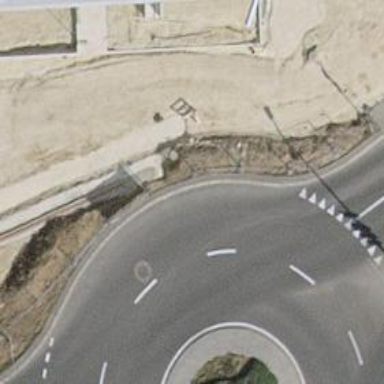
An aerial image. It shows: Primary highway with asphalt surface leading to turbo roundabout.